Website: apple
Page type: delivery-shipping
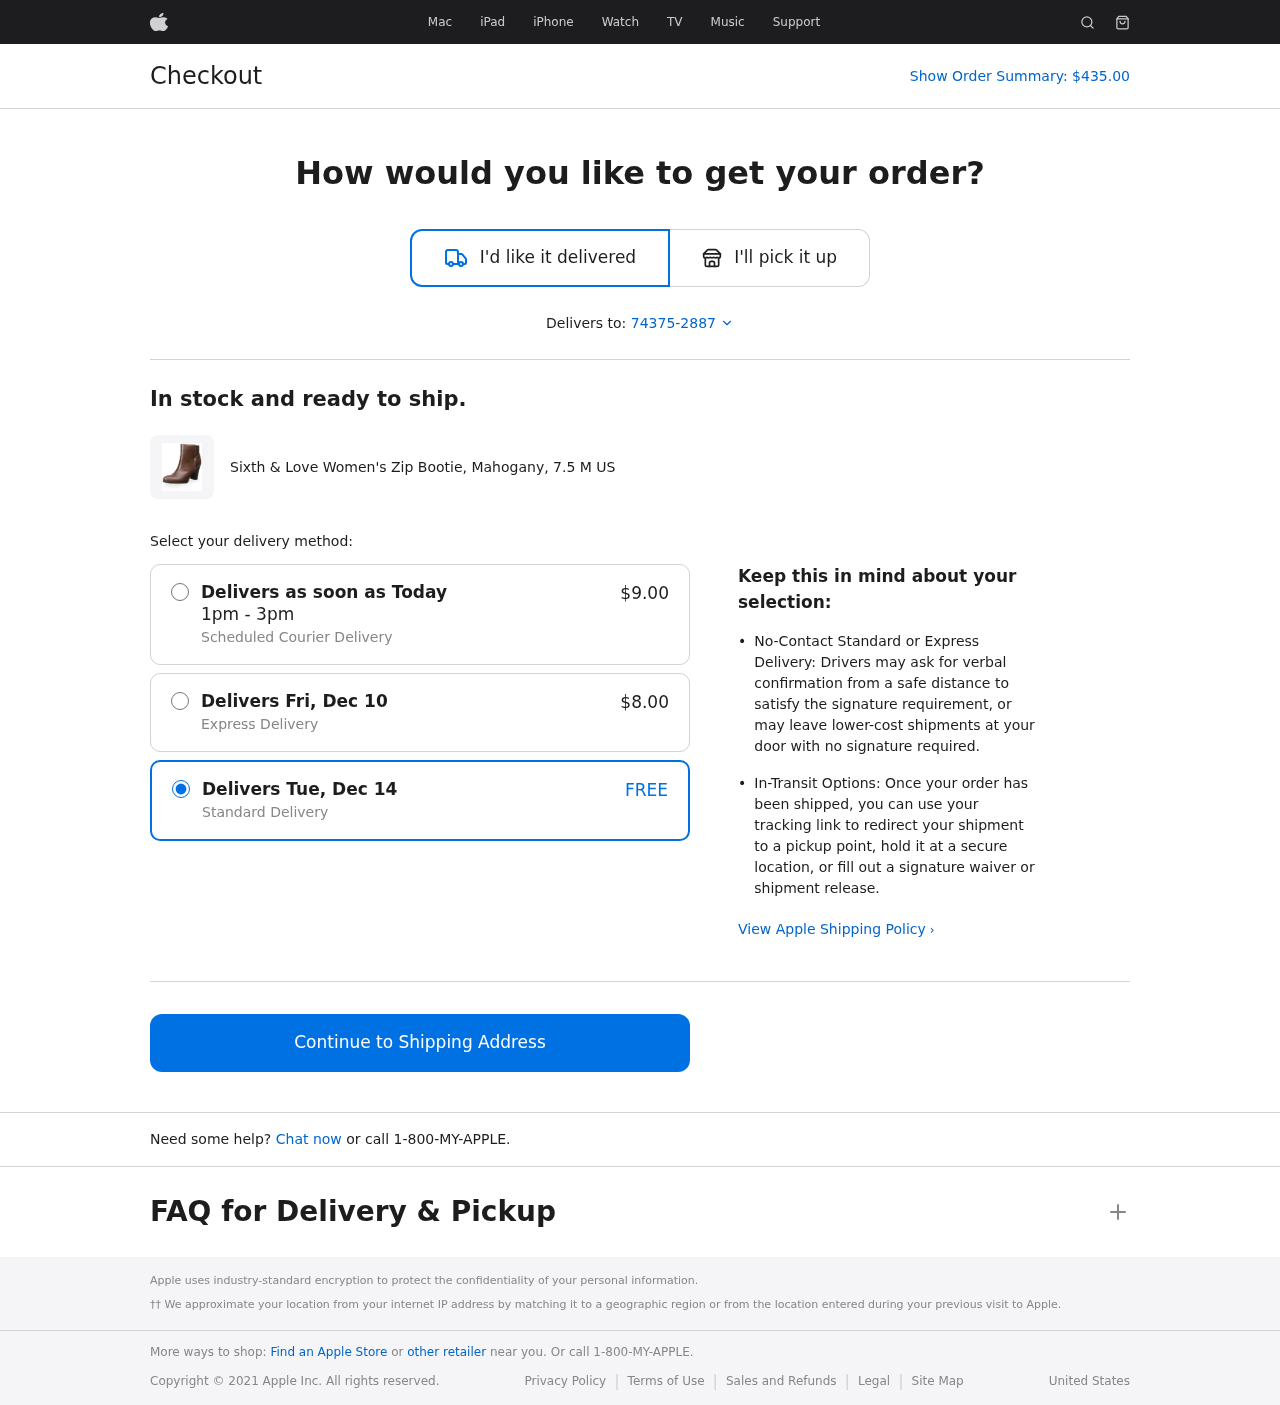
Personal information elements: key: PII_POSTCODE_FULL
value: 74375-2887
Product elements: key: PRODUCT1_NAME
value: Sixth & Love Women's Zip Bootie, Mahogany, 7.5 M US
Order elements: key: ORDER_TOTAL
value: $435.00
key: ORDER_SHIPPING_DATE
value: Today
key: ORDER_SAMEDAY_SHIPPING_COST
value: $9.00
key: ORDER_EXPRESS_DATE
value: Fri, Dec 10
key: ORDER_EXPRESS_SHIPPING_COST
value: $8.00
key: ORDER_DELIVERY_DATE
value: Tue, Dec 14
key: ORDER_SHIPPING_COST
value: FREE